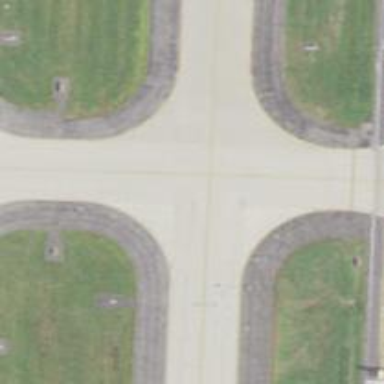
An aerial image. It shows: View of taxiway at the airport.